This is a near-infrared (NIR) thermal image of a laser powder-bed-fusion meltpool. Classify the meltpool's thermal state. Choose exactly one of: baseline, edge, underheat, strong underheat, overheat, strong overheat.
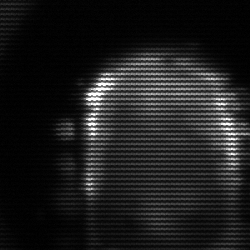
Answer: baseline